Field crop: tomato
Growth stage: 1
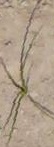
Species: cyperus